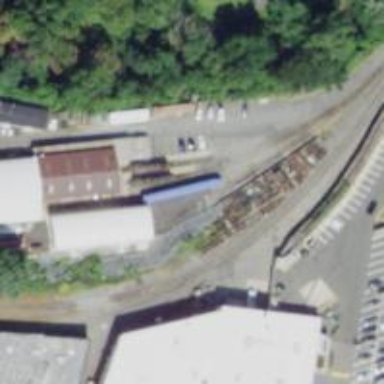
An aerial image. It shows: Railway yard in service.